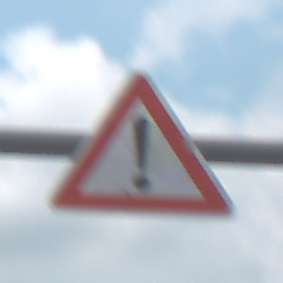
Verkehrszeichen: Gefahrenstelle
Umgebung: Outdoor, Nature
Tageszeit: MorningAfternoon
Wetter: PartlyCloudy
Licht: Natural
Jahreszeit: NotSpecified
Kontrast: LowContrast